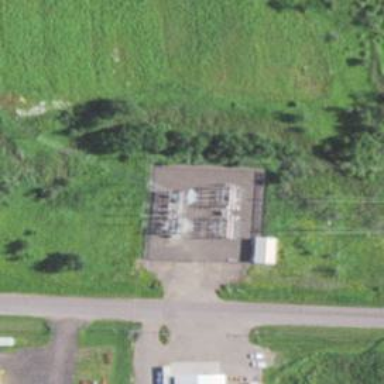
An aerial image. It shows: Power tower.